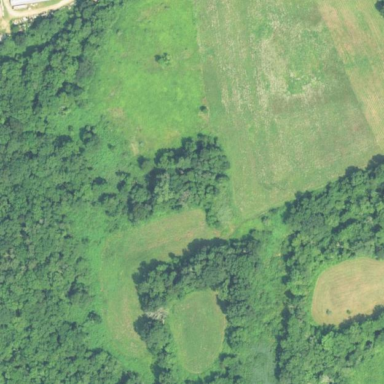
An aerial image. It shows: Nature reserve in woodland area.